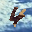
Label: 4